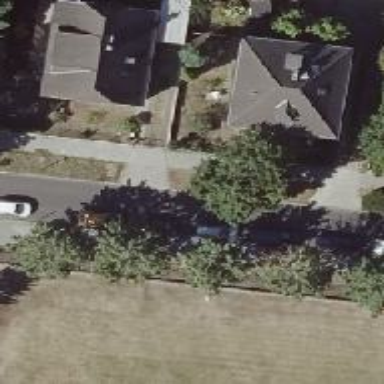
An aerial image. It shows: Avenue lined with broadleaved deciduous trees.